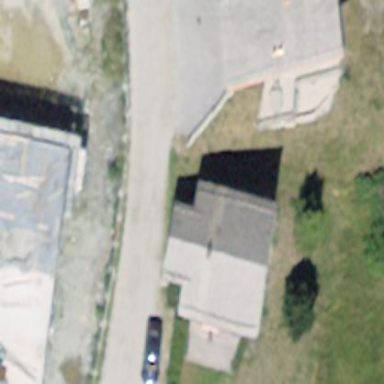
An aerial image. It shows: Building with tile roof.